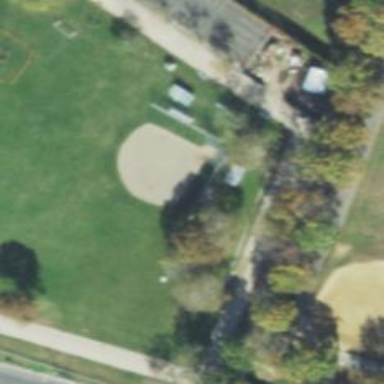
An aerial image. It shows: Baseball pitch for leisure and sports activities.